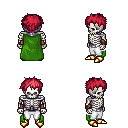
a pixel art fantasy rpg character, male body template, skeleton, green cape, white pants, ruby red bedhead hairstyle, leather bracers, gold boots, four views (front, back, left, right), 2x2 character sprite sheet, small pixel art, hard edges, no anti-aliasing